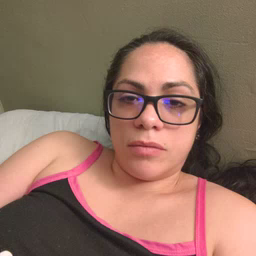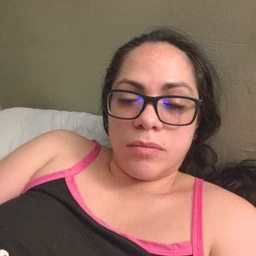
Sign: moon